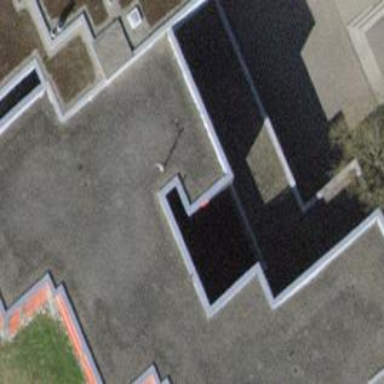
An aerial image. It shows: View of roof of building.